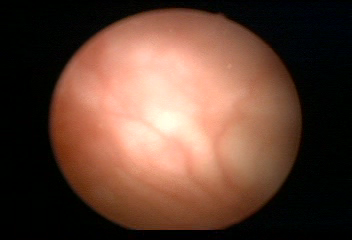
Modality: WLC
Class: Normal mucosa
Bladder cancer association: No